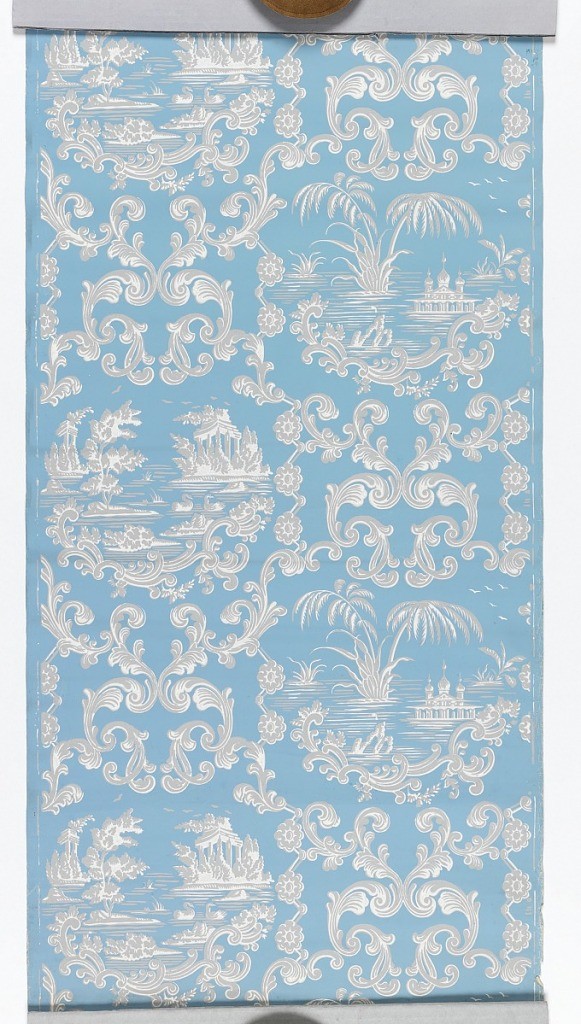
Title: Sidewall
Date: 1840s
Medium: Block-printed paper
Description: Drop repeating design in white and gray, of two landscape vignettes: 1) classical temples and 2) a mosque. Flower and foliate scroll enframements. Straight across match.